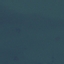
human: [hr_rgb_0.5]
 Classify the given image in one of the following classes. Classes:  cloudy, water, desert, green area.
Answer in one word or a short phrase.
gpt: water